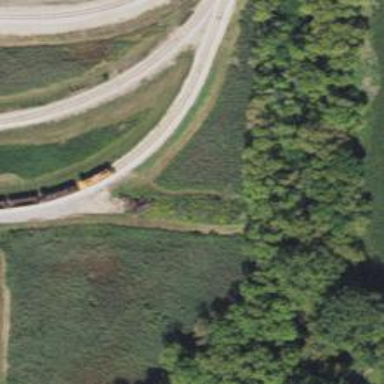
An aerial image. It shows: Preserved rail yard. The area contains preserved railway tracks.